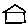
Label: house